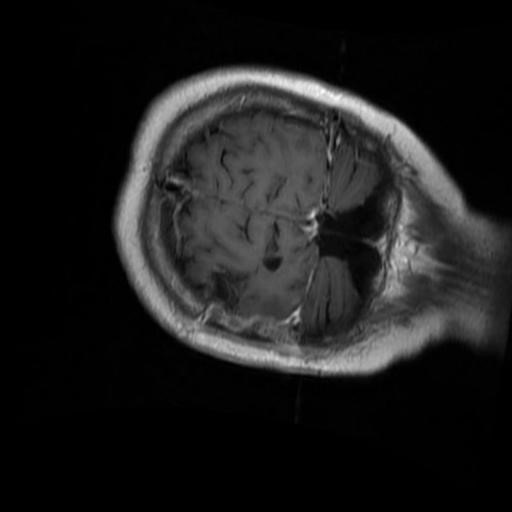
Label: brain_glioma